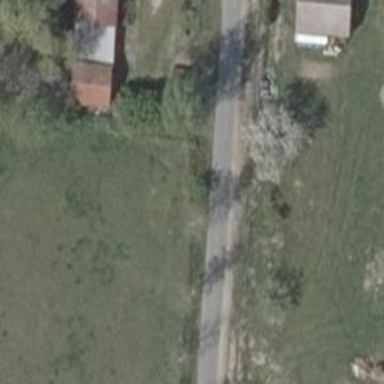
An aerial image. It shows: Residential road.